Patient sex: M
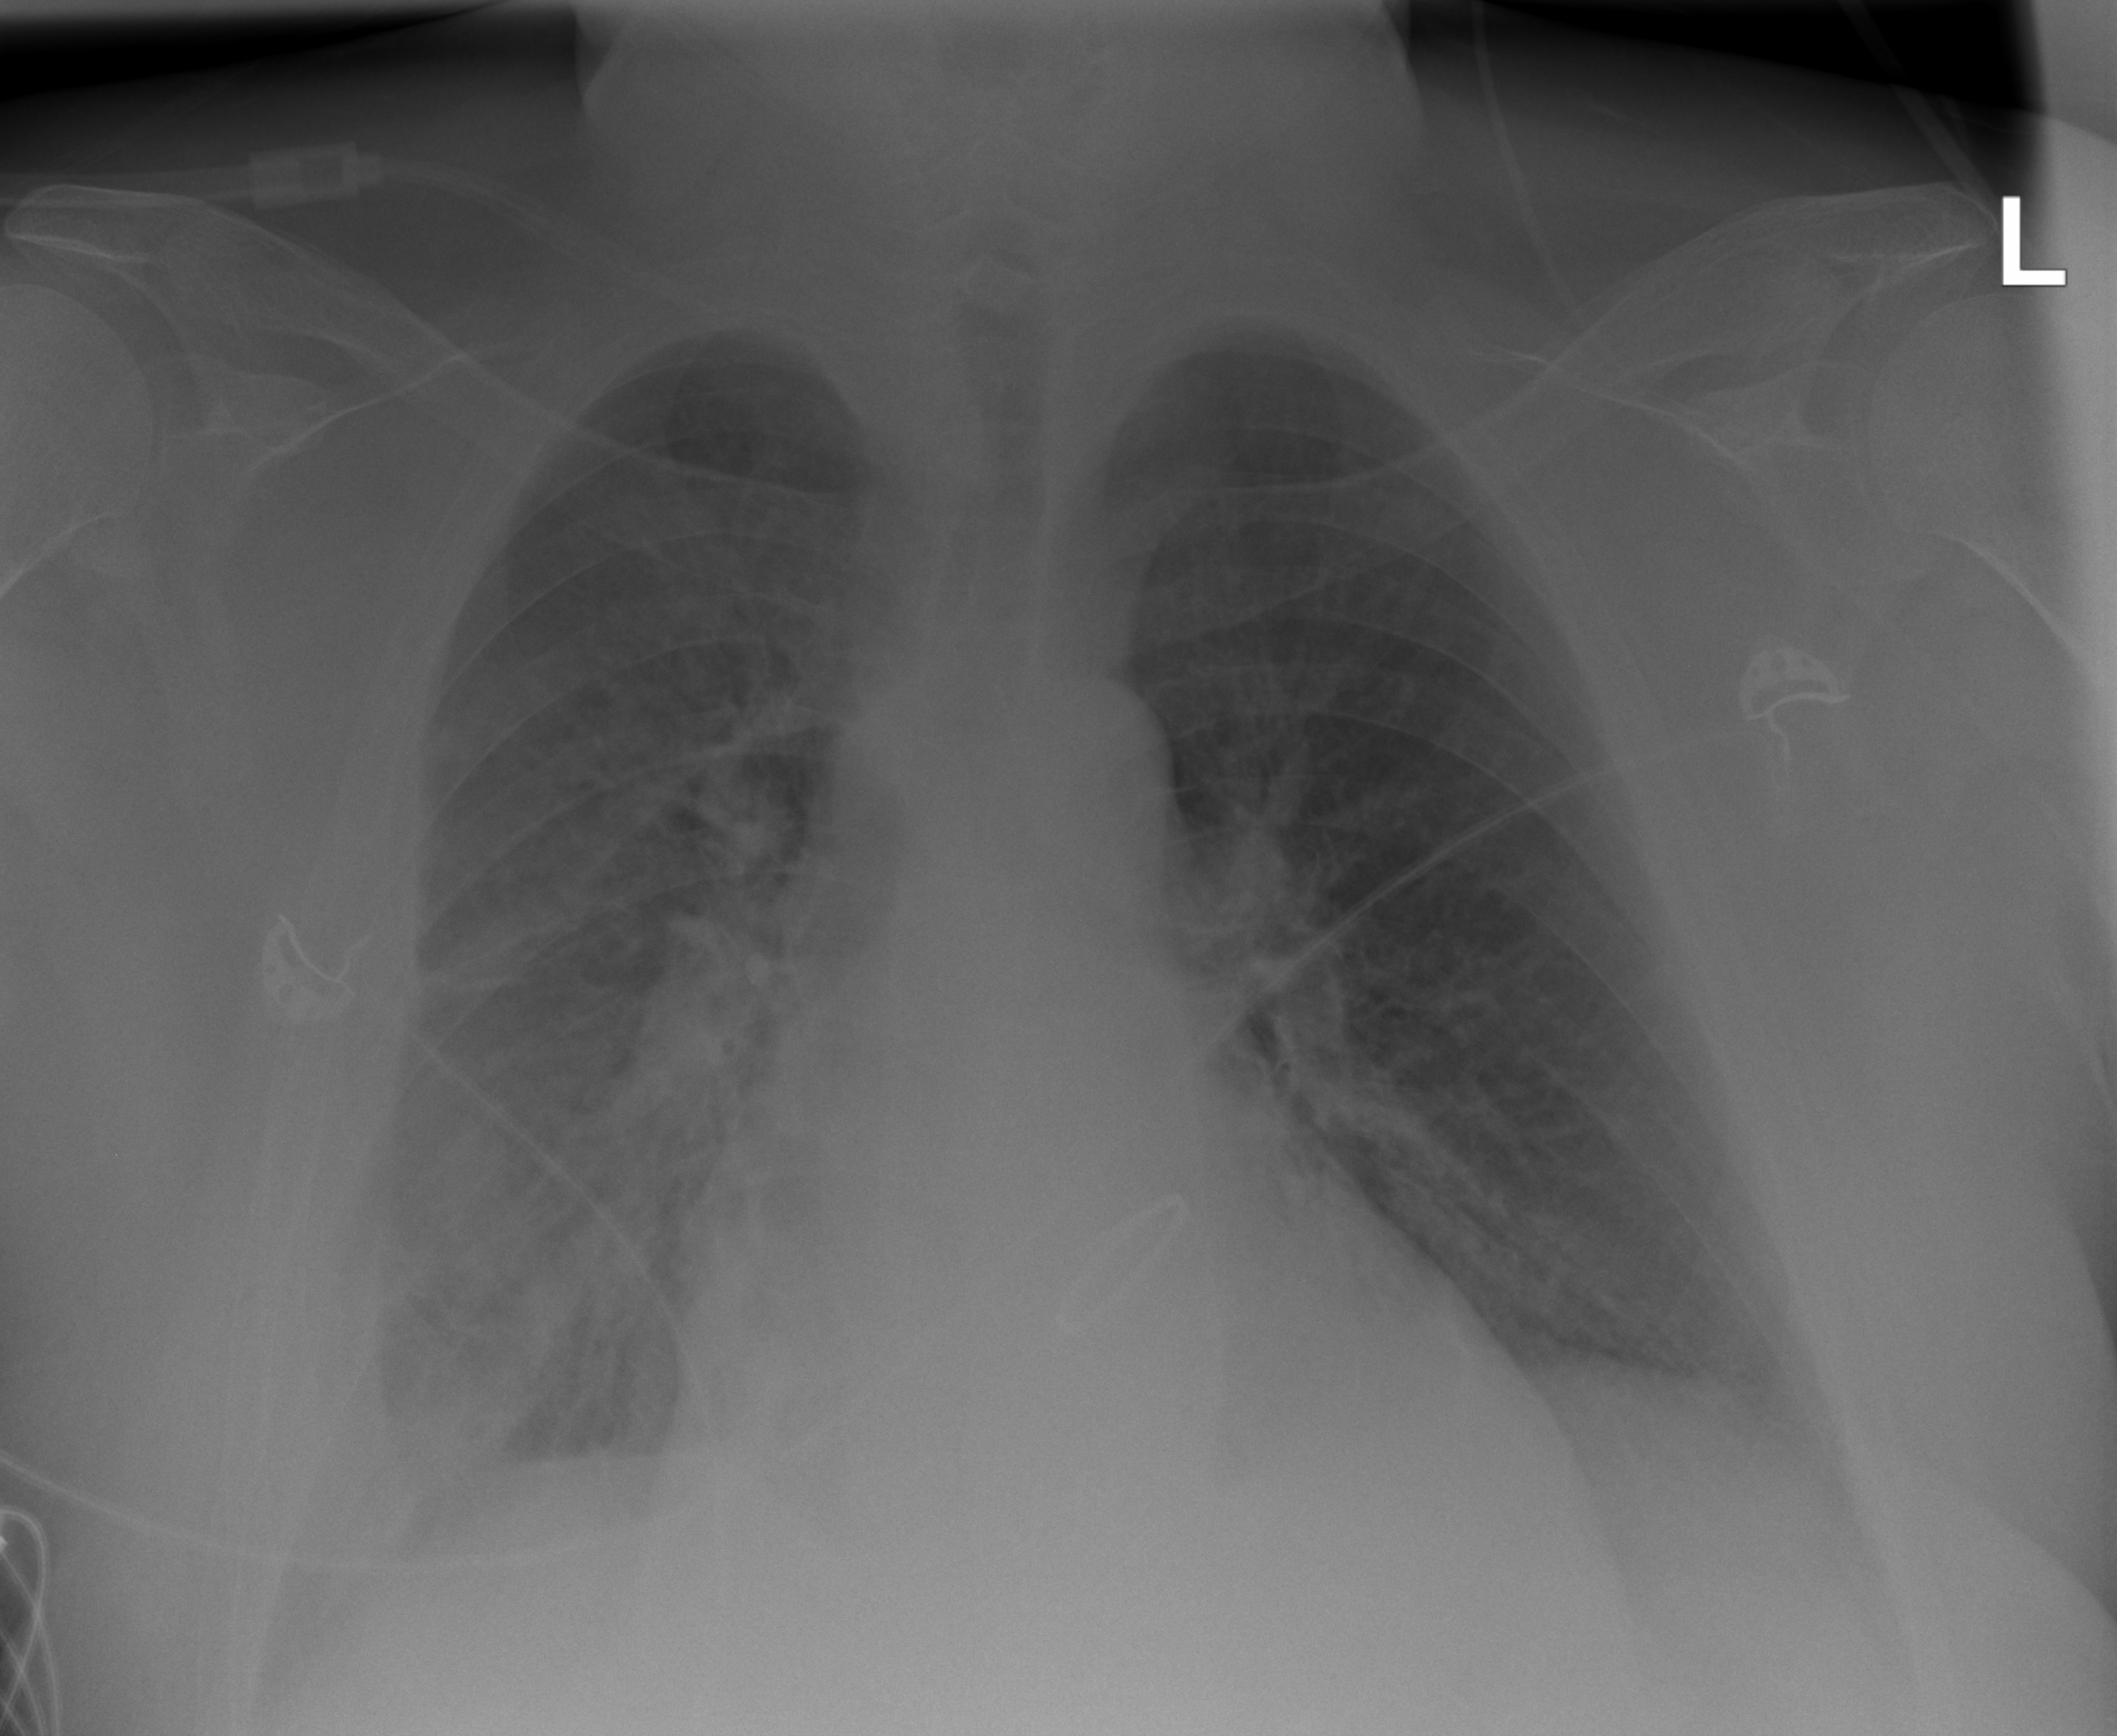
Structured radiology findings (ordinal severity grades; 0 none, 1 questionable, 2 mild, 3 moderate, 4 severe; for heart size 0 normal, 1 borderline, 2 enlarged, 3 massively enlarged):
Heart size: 2
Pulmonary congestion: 2
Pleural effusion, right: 3
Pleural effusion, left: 2
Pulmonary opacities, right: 2
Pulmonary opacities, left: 0
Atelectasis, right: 2
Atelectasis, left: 2